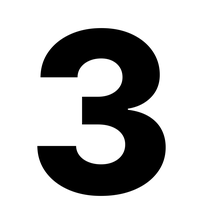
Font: Inter_ExtraBold